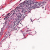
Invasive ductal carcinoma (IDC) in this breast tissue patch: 0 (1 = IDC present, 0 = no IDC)